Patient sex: F
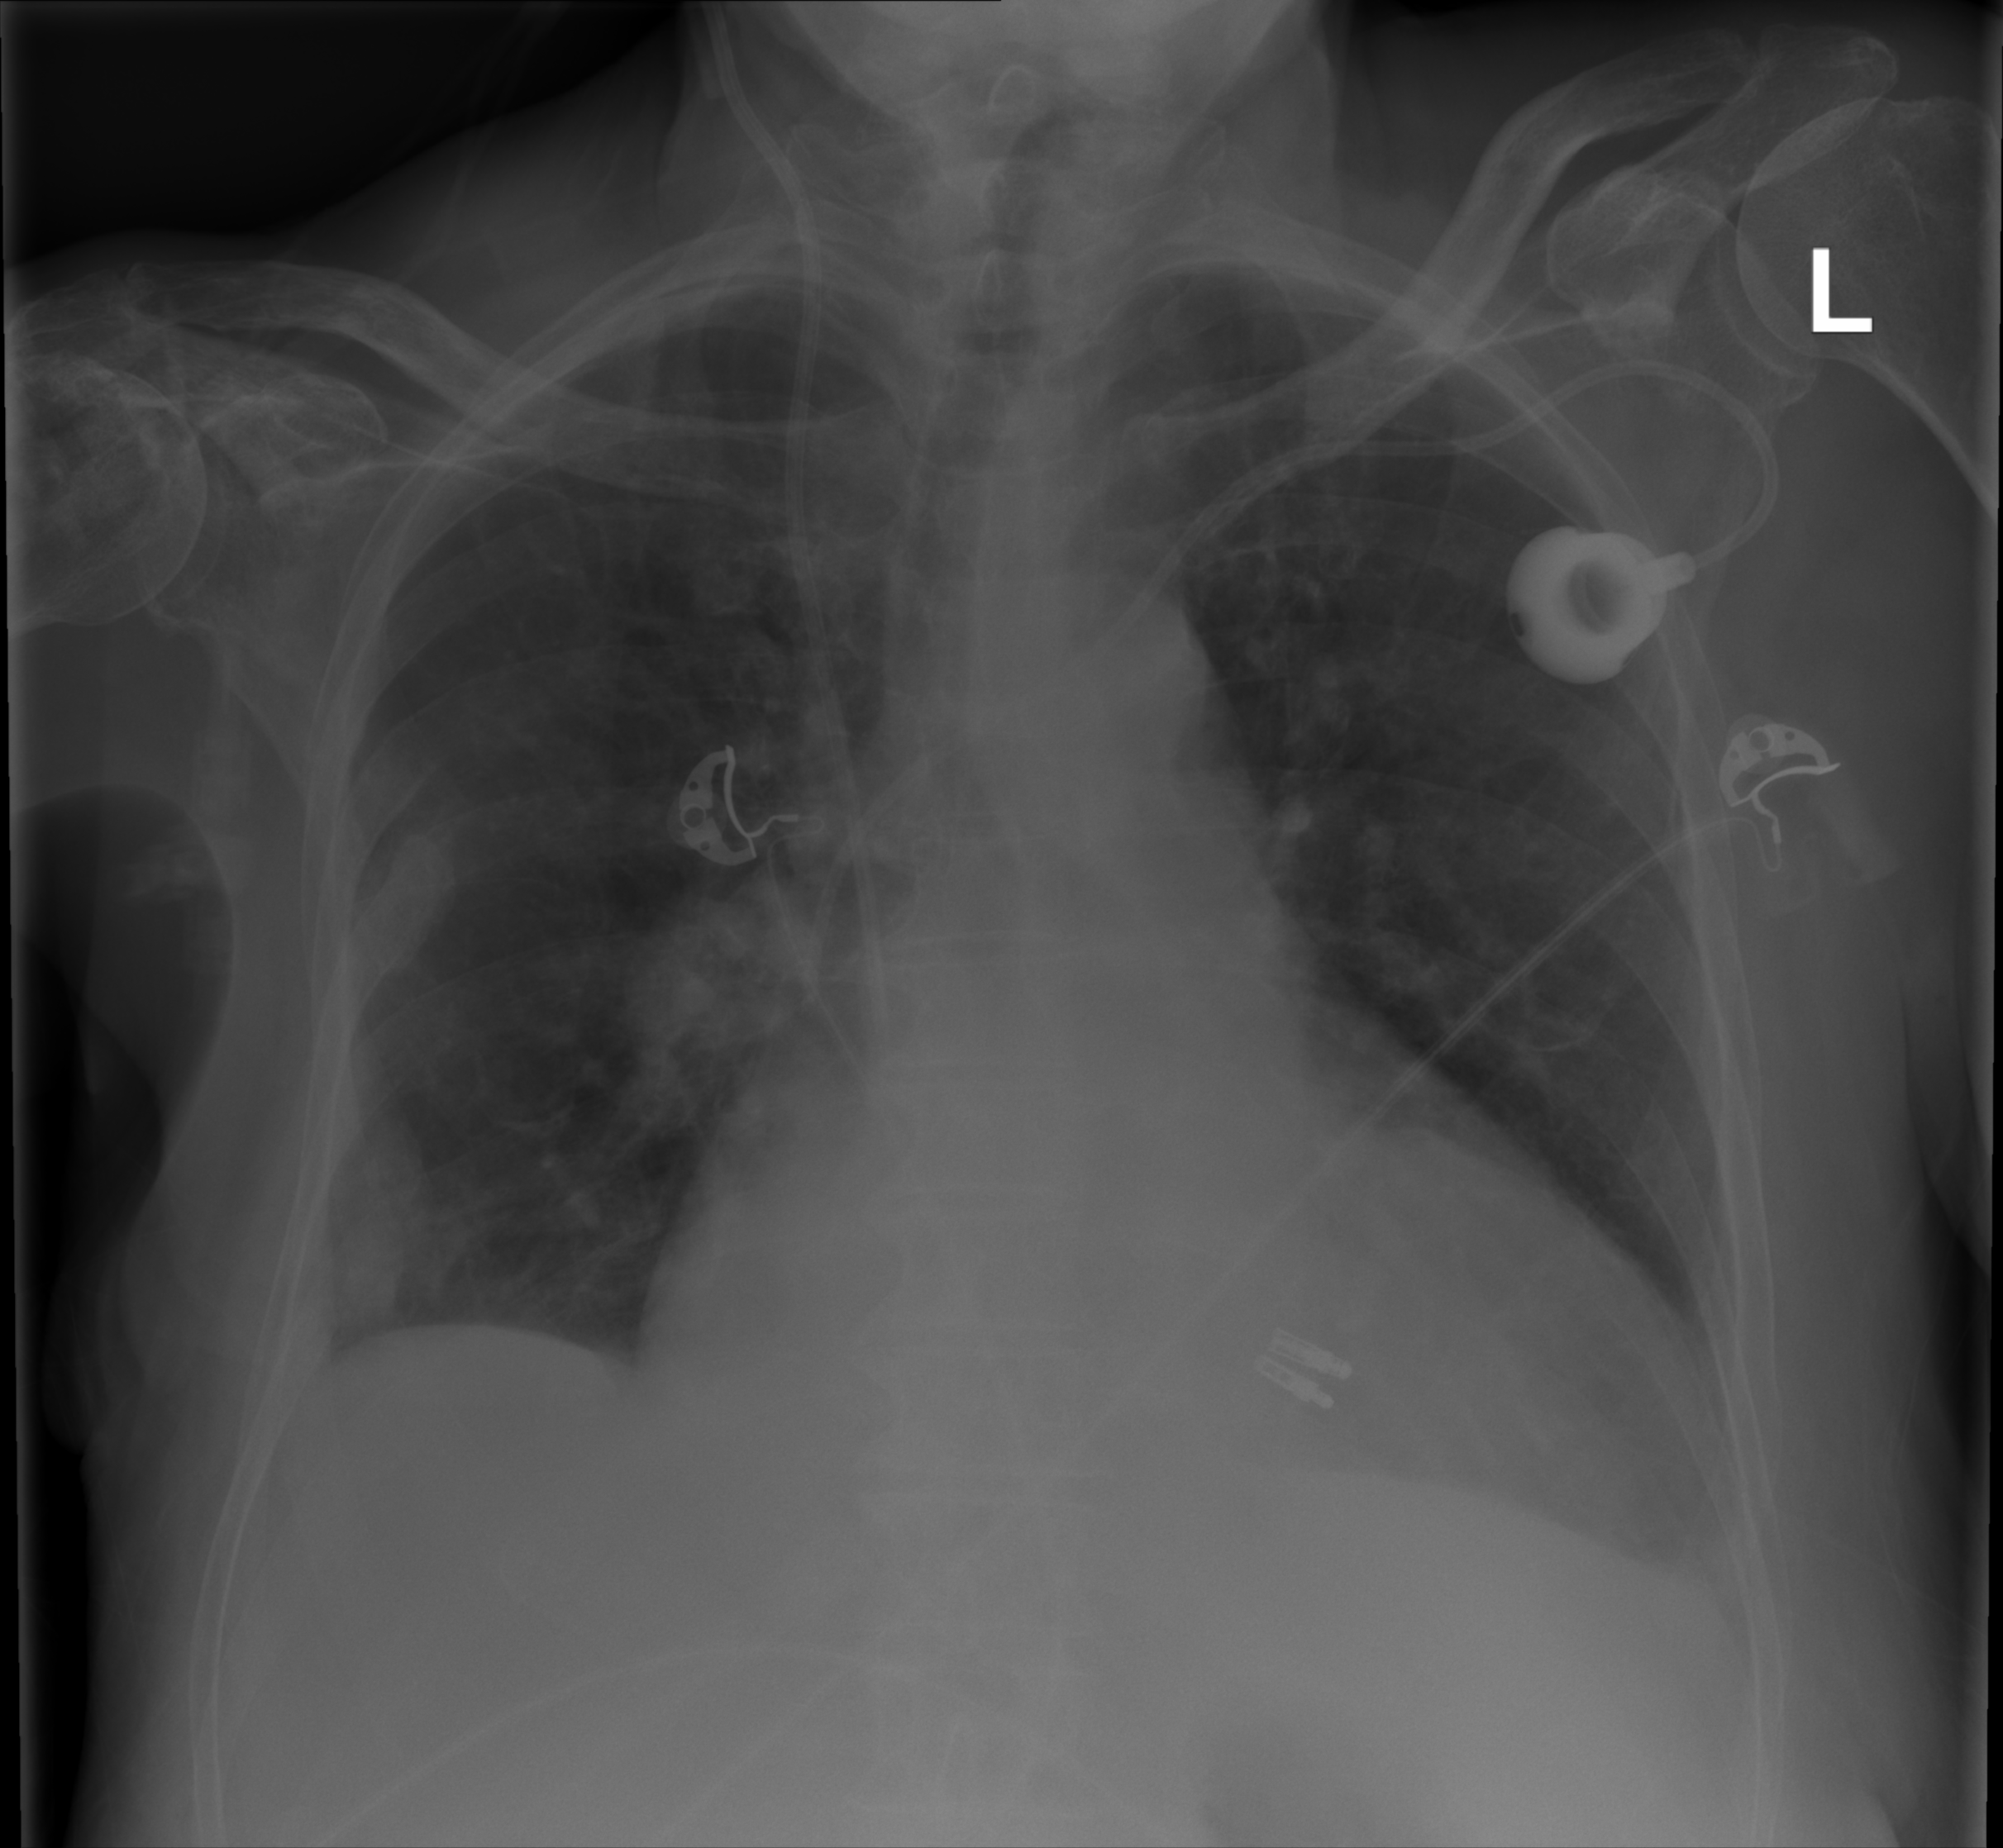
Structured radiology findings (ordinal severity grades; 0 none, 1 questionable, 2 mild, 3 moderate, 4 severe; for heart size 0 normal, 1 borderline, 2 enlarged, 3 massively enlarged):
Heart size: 0
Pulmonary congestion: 0
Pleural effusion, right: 1
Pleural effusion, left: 1
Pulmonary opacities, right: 0
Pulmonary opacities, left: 0
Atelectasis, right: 1
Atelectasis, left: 1